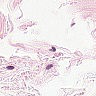
Metastatic tissue present: no